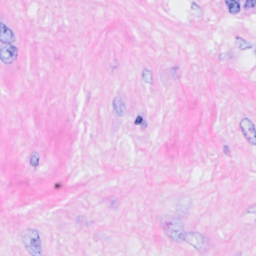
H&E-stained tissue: Breast